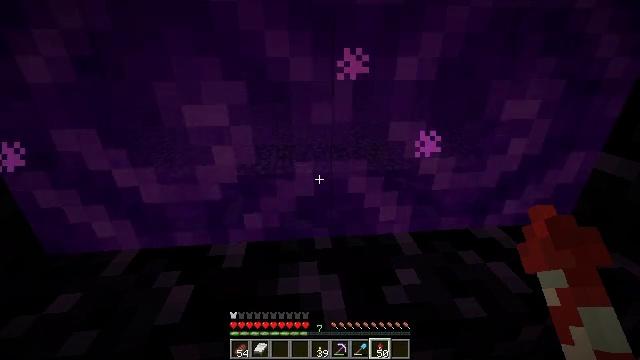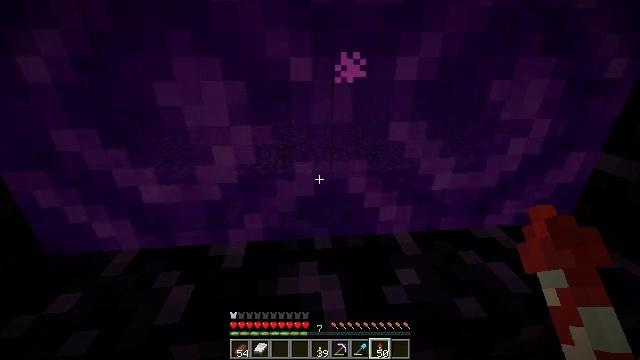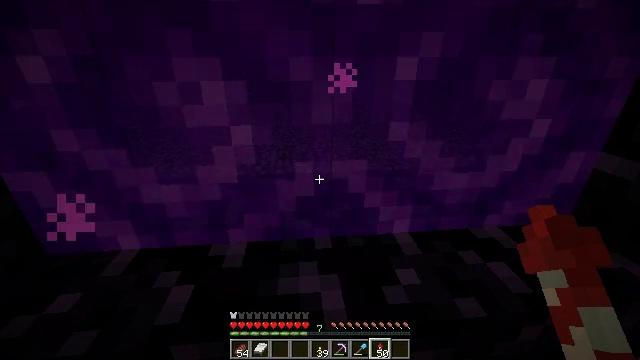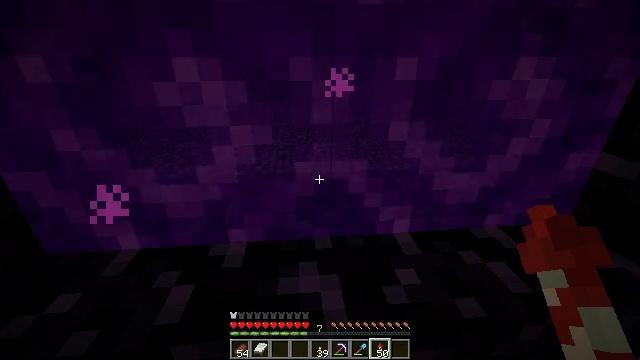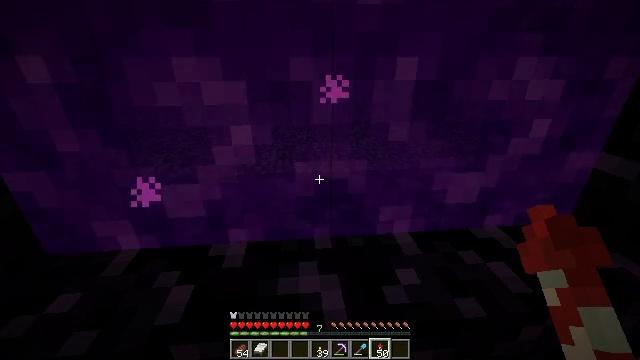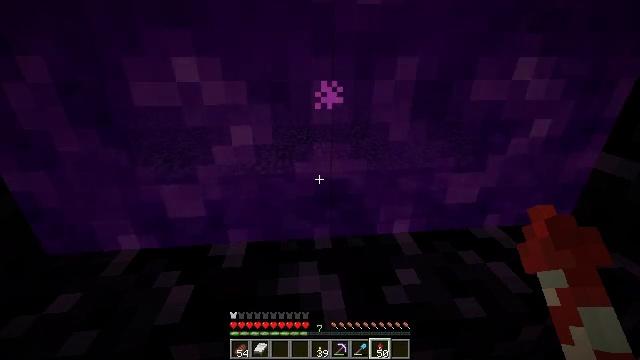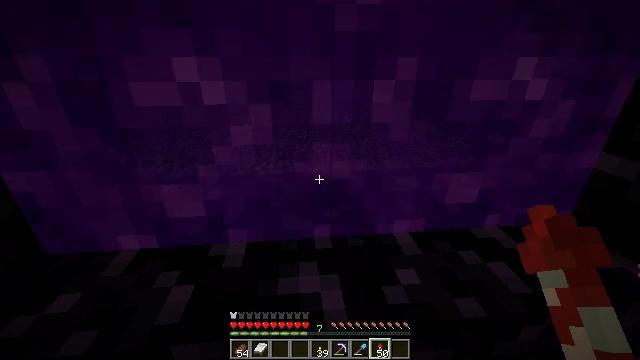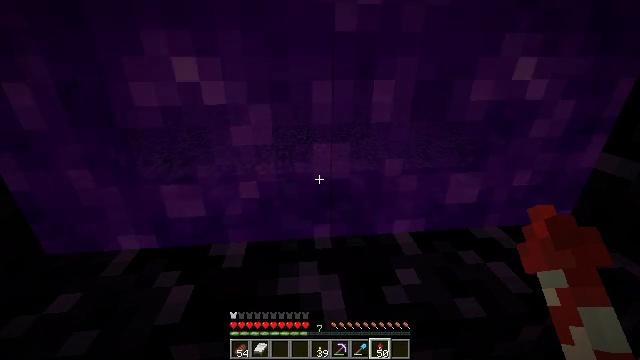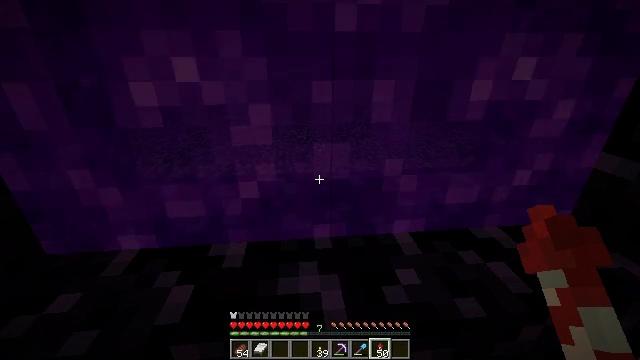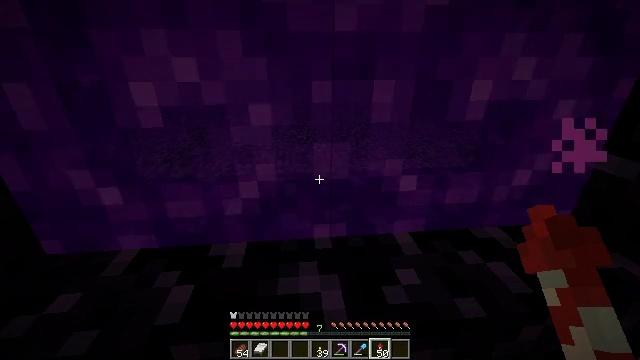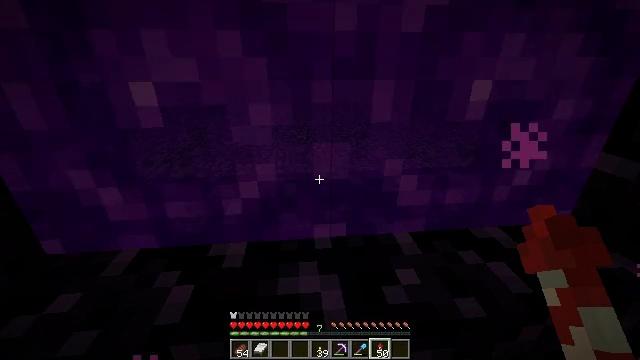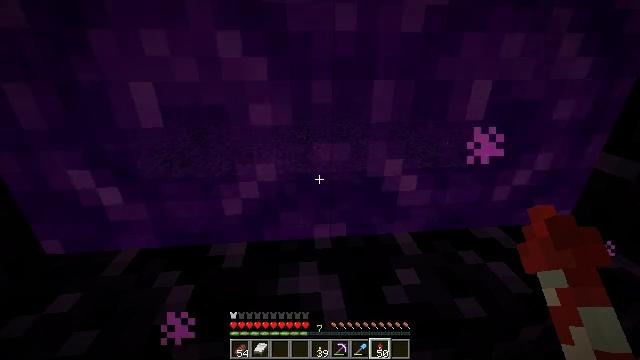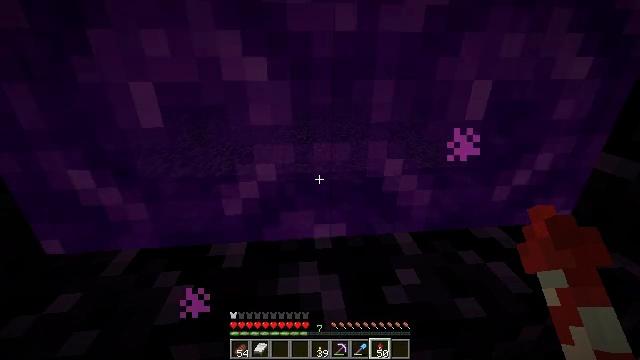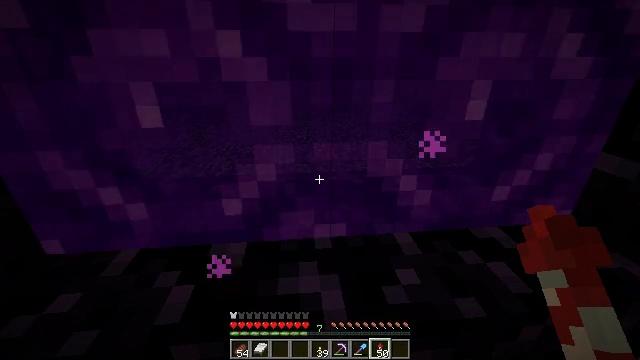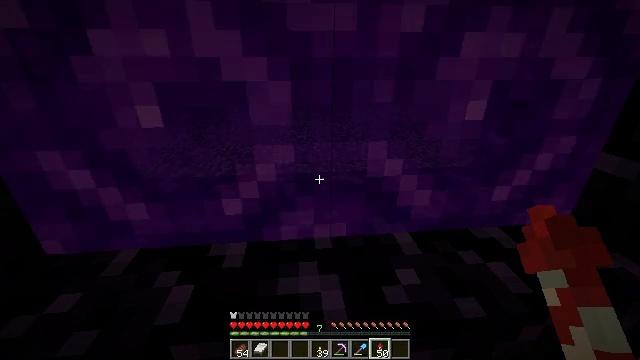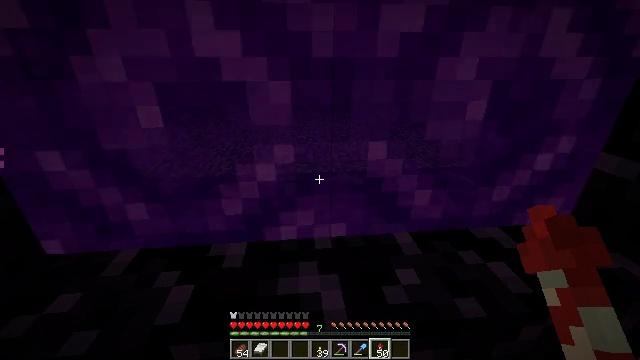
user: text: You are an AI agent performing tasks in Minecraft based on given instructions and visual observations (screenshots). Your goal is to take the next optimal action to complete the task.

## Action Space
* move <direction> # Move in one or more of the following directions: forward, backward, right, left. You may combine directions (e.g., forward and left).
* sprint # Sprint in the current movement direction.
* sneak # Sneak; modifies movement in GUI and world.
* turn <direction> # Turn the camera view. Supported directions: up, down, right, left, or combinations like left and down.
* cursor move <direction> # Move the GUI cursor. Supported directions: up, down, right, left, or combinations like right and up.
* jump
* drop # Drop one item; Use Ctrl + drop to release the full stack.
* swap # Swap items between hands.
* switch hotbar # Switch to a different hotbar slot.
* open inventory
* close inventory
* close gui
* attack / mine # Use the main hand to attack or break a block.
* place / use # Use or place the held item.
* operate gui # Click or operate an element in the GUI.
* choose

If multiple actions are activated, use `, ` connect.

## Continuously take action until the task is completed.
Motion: motion action
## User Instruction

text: Break the ice to collect it.
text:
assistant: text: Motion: no_op
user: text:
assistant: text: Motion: no_op
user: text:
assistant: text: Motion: no_op
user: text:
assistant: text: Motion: no_op
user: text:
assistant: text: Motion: no_op
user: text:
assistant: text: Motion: no_op
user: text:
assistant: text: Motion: no_op
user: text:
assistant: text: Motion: no_op
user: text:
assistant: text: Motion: no_op
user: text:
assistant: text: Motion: no_op
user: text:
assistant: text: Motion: no_op
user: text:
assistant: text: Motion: no_op
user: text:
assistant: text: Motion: no_op
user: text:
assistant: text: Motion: no_op
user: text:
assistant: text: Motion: no_op
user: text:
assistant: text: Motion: no_op
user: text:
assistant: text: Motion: no_op
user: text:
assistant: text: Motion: no_op
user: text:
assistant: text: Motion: no_op
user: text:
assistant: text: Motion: no_op
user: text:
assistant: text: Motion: no_op
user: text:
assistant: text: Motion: no_op
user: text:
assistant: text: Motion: no_op
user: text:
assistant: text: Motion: no_op
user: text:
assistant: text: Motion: no_op
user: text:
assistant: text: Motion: no_op
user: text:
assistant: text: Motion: no_op
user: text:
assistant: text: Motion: no_op
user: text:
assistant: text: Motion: no_op
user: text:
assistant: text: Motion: no_op